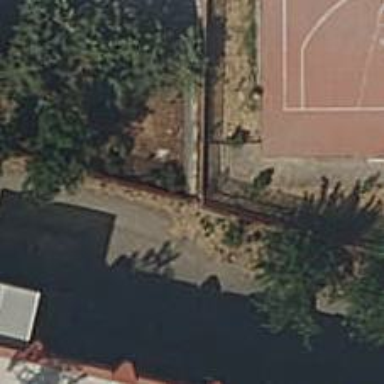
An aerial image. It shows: Retaining wall.